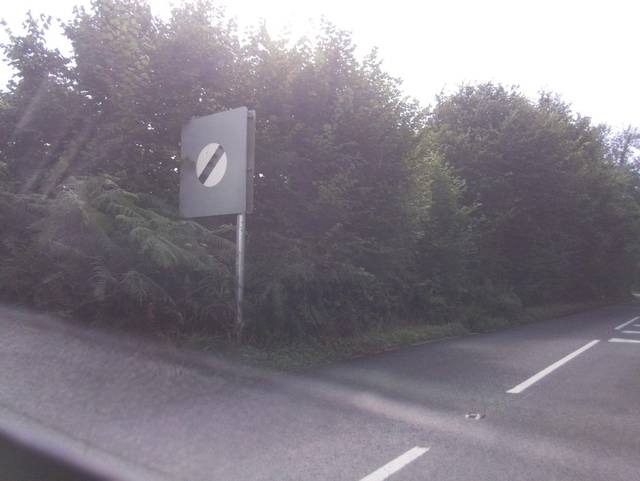
Region: United Kingdom
Coordinates: 51.576, -3.549